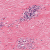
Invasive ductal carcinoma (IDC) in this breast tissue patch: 0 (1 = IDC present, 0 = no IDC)